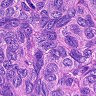
Metastatic tissue present: yes